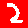
Digit: 2